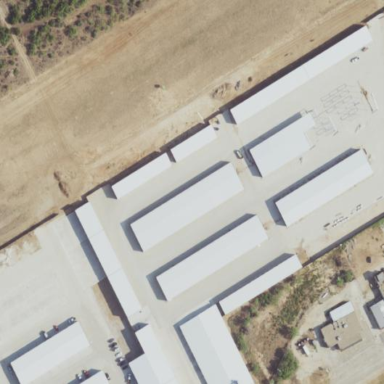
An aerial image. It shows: Storage rental shop.